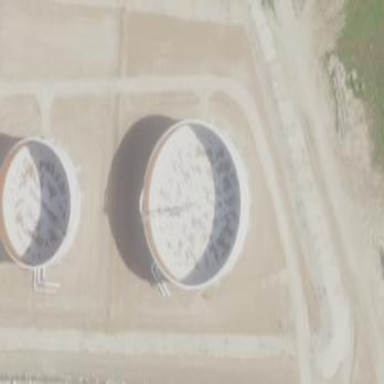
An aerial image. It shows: Storage tank created as man-made structure.